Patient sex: M
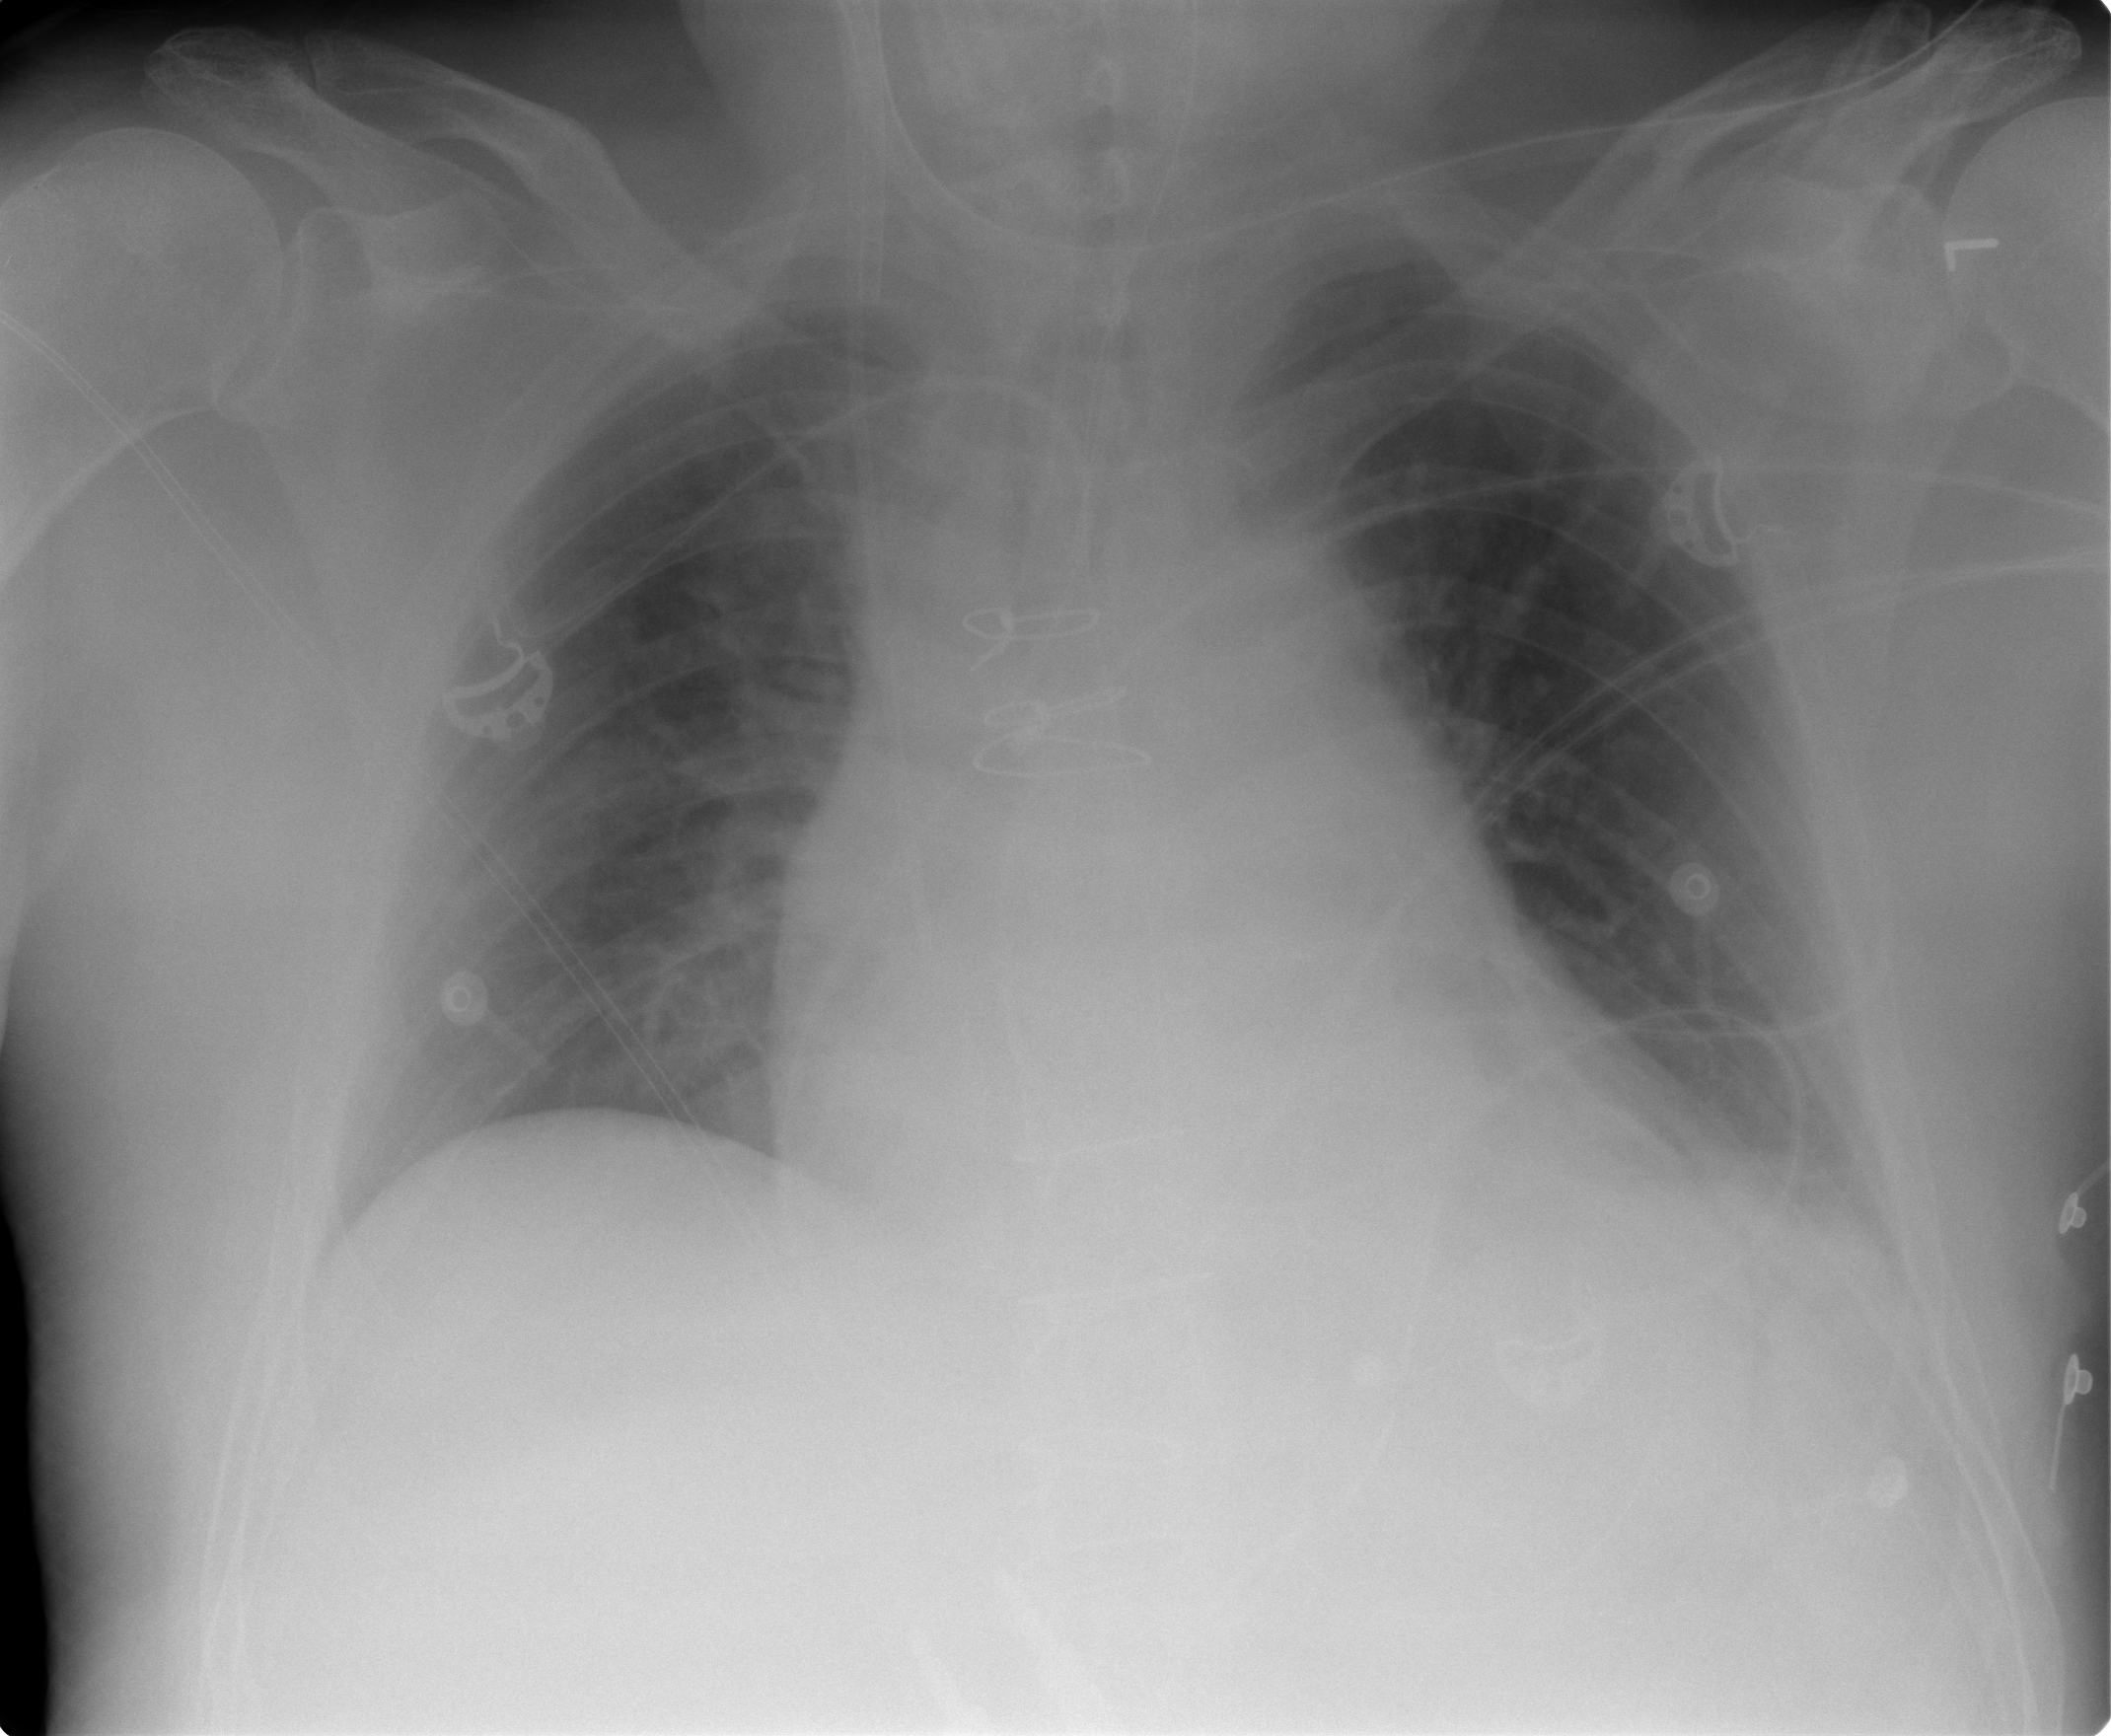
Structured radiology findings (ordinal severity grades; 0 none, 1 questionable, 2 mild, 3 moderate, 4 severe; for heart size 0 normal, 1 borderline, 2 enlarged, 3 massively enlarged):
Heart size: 2
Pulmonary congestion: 1
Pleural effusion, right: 0
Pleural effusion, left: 1
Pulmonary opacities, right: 0
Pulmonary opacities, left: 0
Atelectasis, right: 0
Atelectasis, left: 2